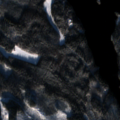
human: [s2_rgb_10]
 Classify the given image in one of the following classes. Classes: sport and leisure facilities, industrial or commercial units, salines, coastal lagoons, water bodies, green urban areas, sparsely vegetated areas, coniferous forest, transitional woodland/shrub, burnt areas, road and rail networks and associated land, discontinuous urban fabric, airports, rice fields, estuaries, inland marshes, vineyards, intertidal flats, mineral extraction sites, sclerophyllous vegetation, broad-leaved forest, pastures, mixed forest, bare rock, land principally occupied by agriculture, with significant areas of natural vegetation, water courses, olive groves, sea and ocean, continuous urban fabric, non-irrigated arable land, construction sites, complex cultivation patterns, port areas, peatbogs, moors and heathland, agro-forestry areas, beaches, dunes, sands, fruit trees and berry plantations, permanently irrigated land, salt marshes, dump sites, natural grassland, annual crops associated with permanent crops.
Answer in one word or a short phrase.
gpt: coniferous forest, mixed forest, transitional woodland/shrub, water bodies